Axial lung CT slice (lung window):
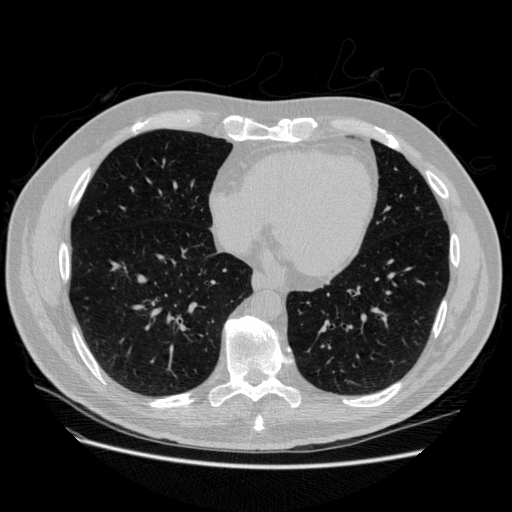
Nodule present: no